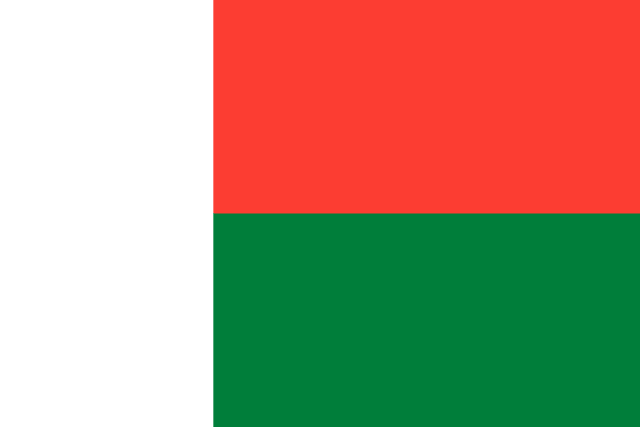
Country: Madagascar
Country code: mg